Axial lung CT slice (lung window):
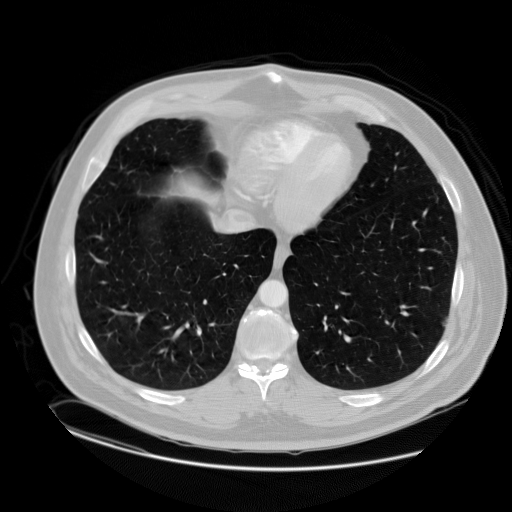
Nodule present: no